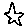
Label: star